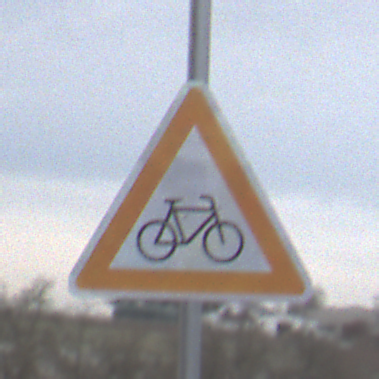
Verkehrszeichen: RadverkehrLinks
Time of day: MorningAfternoon
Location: Outdoor (Suburban)
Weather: Overcast
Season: NotSpecified
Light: Natural